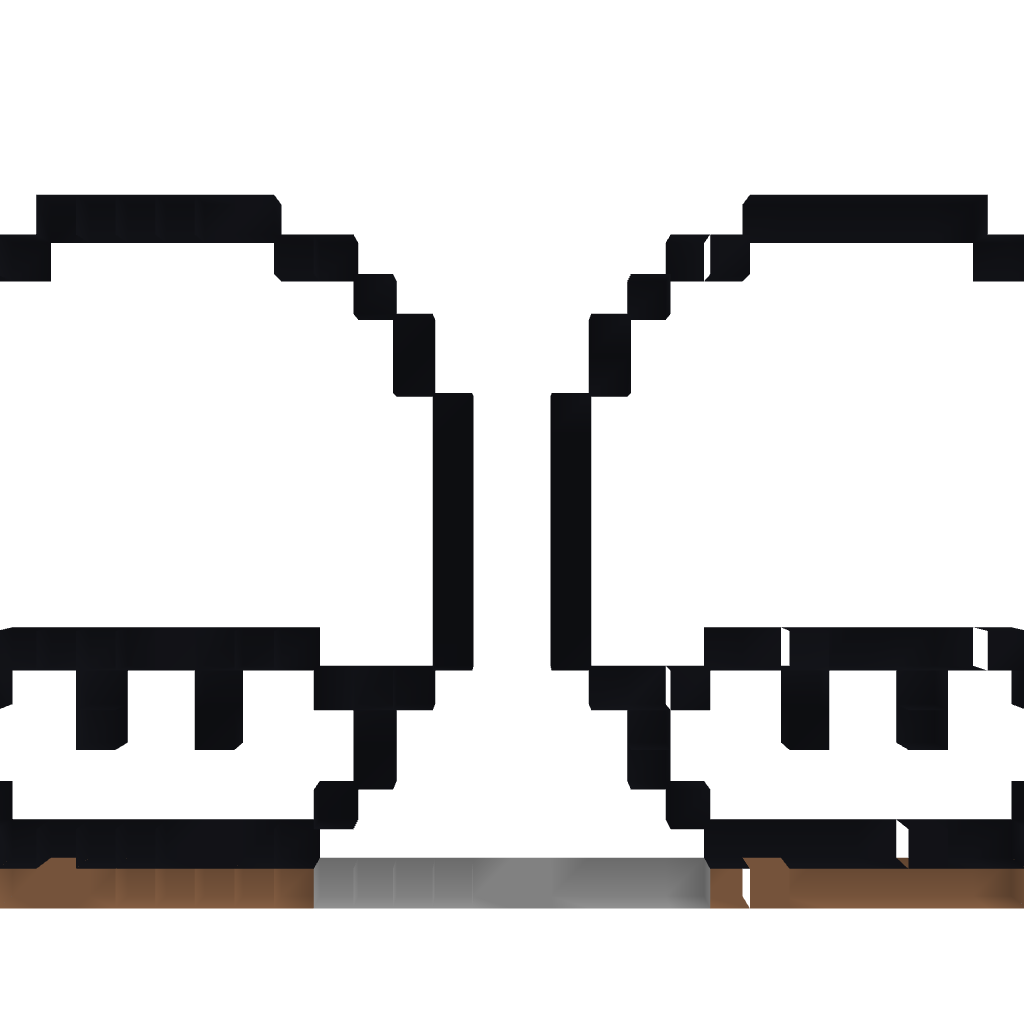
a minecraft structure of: Hongo - Mario Bross